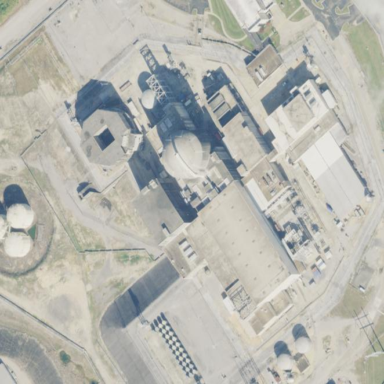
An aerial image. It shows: Industrial area with nuclear power plant surrounded by wall.